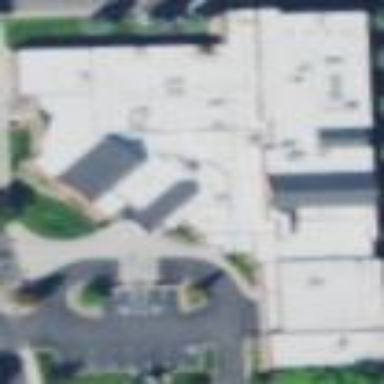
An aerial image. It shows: Building.